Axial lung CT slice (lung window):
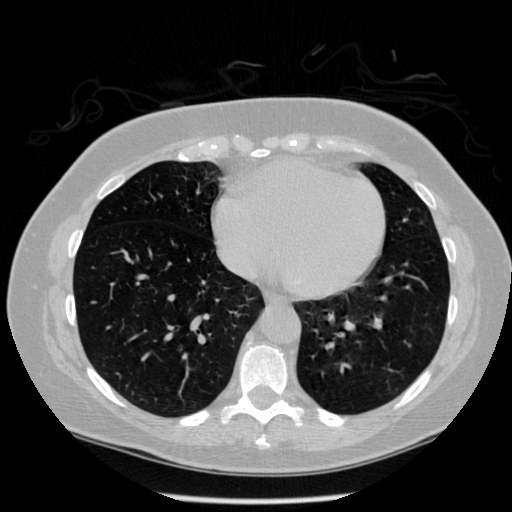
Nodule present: no